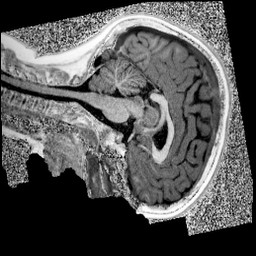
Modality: UNIT1
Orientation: sagittal
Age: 9
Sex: female
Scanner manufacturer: siemens
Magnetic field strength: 3 T
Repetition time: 4 s
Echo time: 0.00299 s